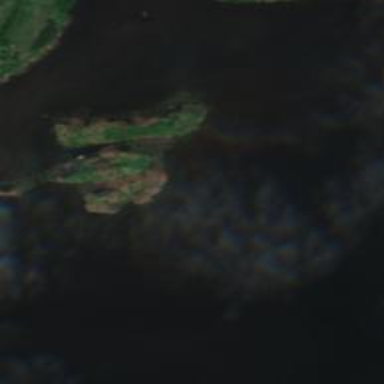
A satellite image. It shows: Islet.